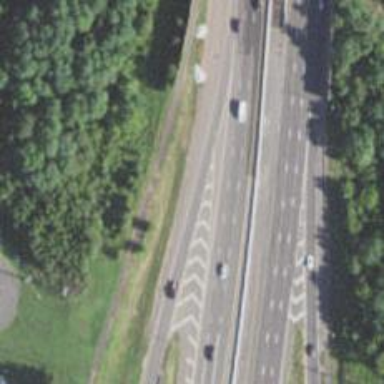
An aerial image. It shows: Motorway link.